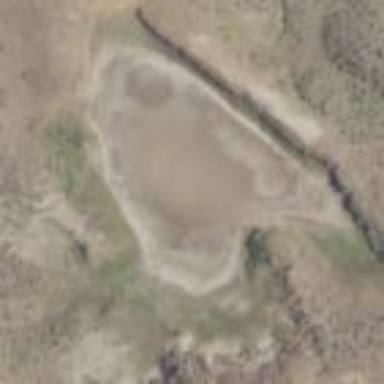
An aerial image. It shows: Reservoir.